Question: I need to add a new page in a new doc library. That works fine. In the page I need to add a webpart to filter list data from a view bases on 3 columns from the view.
The following code is not throwing any exception but its not either filtering the data. There are 3 items in the list
'''
// Uncomment the method below to handle the event raised after a feature has been activated.
public override void FeatureActivated(SPFeatureReceiverProperties properties)
{
string pageUrl=AddSponsoringEventsDashboardPage(properties.Feature.Parent as SPWeb);
AddNavigationLink(properties.Feature.Parent as SPWeb, pageUrl);
}
private void AddNavigationLink(SPWeb currentUnsafeWeb, string url)
{
bool allowUnsafeUpdatesSetting = false;
try
{
// Cleanup all quick links
allowUnsafeUpdatesSetting = currentUnsafeWeb.AllowUnsafeUpdates;
currentUnsafeWeb.AllowUnsafeUpdates = true;
SPNavigationNodeCollection quickLaunchNodes = currentUnsafeWeb.Navigation.QuickLaunch;
foreach (SPNavigationNode node in quickLaunchNodes)
{
if (string.Compare(node.Title, "Lists") == 0)
{
SPNavigationNode dataNode = new SPNavigationNode("$Resources:SPNLSponsoring,Navigation_SponsoringEventsDashboard_Title", url, true);
node.Children.AddAsFirst(dataNode);
currentUnsafeWeb.Update();
break;
}
}
}
catch
{
throw;
}
finally
{
currentUnsafeWeb.AllowUnsafeUpdates = allowUnsafeUpdatesSetting;
}
}
private string AddSponsoringEventsDashboardPage(SPWeb currentWeb)
{
Logger.LogDebug("NLSponsoringSiteConfigSponsoringCentralEventReceiver", "AddSponsoringEventsDashboardPage(SPWeb currentWeb)", "BEGIN");
SPListTemplateType tempType = SPListTemplateType.DocumentLibrary;
Guid guid = currentWeb.Lists.Add("$Resources:SPNLSponsoring,SponsoringDashboardDocumentLibrary_Title",
"$Resources:SPNLSponsoring,SponsoringDashboardDocumentLibrary_Description", tempType);
SPList docLibrary = currentWeb.Lists[guid];
SPLimitedWebPartManager mgrPageManager = null;
SPFile pageDashboard = null;
string strurl;
try
{
pageDashboard = docLibrary.RootFolder.Files.Add(String.Format("{0}/{1}", docLibrary.RootFolder.ServerRelativeUrl, "sponsoringeventdashboard.aspx"), SPTemplateFileType.StandardPage);
pageDashboard.CheckOut();
#region Add Filter webpart
SimpleFormWebPart sfwp = new SimpleFormWebPart();
sfwp.Title = "Filter";
sfwp.Content = "<div onkeydown="javascript:if (event.keyCode == 13) _SFSUBMIT_"><input type="text" name="T1"/>" +
"<input type="button" value="Go" onclick="javascript:_SFSUBMIT_"/></div>";
string idWebPartFilter = pageDashboard.AddWebPartToPage(sfwp, Constants.WEBPART_ZONE_HEADER, 1, PartChromeType.Default);
#endregion
#region Add new view
SPList list = currentWeb.Lists[SponsoringCommon.Constants.LISTNAMES_SPONSORINGEVENTSNAME];
SPView oView = list.Views[SponsoringCommon.Constants.VIEWS_SPONSORINGEVENTS_DEFAULTLIST].Clone(SponsoringCommon.Constants.VIEWS_SPONSORINGEVENTS_DASHBOARD_NAME, 20, true, false);
oView.Query = "<Where>" +
"<Or>" +
" <Or>" +
" <Contains>" +
" <FieldRef Name="EventNumber"/>" +
" <Value Type="Text">{ParamEventNumber}</Value>" +
" </Contains>" +
" <Contains>" +
" <FieldRef Name="EventName"/>" +
" <Value Type="Text">{ParamEventName}</Value>" +
" </Contains>" +
"</Or>" +
"<Contains>" +
"<FieldRef Name="EventLocation"/>" +
"<Value Type="Text">{ParamEventLocation}</Value>" +
"</Contains>" +
"</Or>" +
" </Where>";
oView.Update();
#endregion
#region Add XSLT List View WebPart
string idWebPartSponsoringEvents = "ID_SponsoringEvents";
pageDashboard.AddXSLTListViewWebPartToPage(currentWeb,
SponsoringCommon.Constants.LISTNAMES_SPONSORINGEVENTS, idWebPartSponsoringEvents,
string.Empty, Constants.WEBPART_ZONE_HEADER, 2,
SponsoringCommon.Constants.VIEWS_SPONSORINGEVENTS_DASHBOARD_NAME, PartChromeType.Default, false);
mgrPageManager = pageDashboard.GetLimitedWebPartManager(PersonalizationScope.Shared);
XsltListViewWebPart lvwpOrganisation = mgrPageManager.WebParts[idWebPartSponsoringEvents] as XsltListViewWebPart;
lvwpOrganisation.ParameterBindings += "<ParameterBinding Name="ParamEventNumber" Location="None" DefaultValue="" />" +
"<ParameterBinding Name="ParamEventName" Location="None" DefaultValue="" />" +
"<ParameterBinding Name="ParamEventLocation" Location="None" DefaultValue="" />";
mgrPageManager.SaveChanges(lvwpOrganisation);
#endregion
#region Add Connection
string[] colConsumerFields = { "EventNumber", "EventName", "EventLocation" };
string[] colProviderFields = { "T1", "T1", "T1" };
// connect filter to organisation-webpart
pageDashboard.ConnectWebPartsByRowToParameters(idWebPartSponsoringEvents,
Constants.WEBPART_CONNECTION_DFWPPARAMETERCONSUMERID,
colConsumerFields,
idWebPartFilter,
Constants.WEBPART_CONNECTION_SFWPROWPROVIDERID,
colProviderFields);
#endregion
pageDashboard.CheckIn(String.Empty);
strurl = pageDashboard.Url;
}
catch (Exception)
{
if (pageDashboard != null) pageDashboard.UndoCheckOut();
throw;
}
Logger.LogDebug("NLSponsoringSiteConfigSponsoringCentralEventReceiver", "AddSponsoringEventsDashboardPage(SPWeb currentUnsafeWeb)", "WebParts added. Start configuring connections.");
return strurl;
}
'''

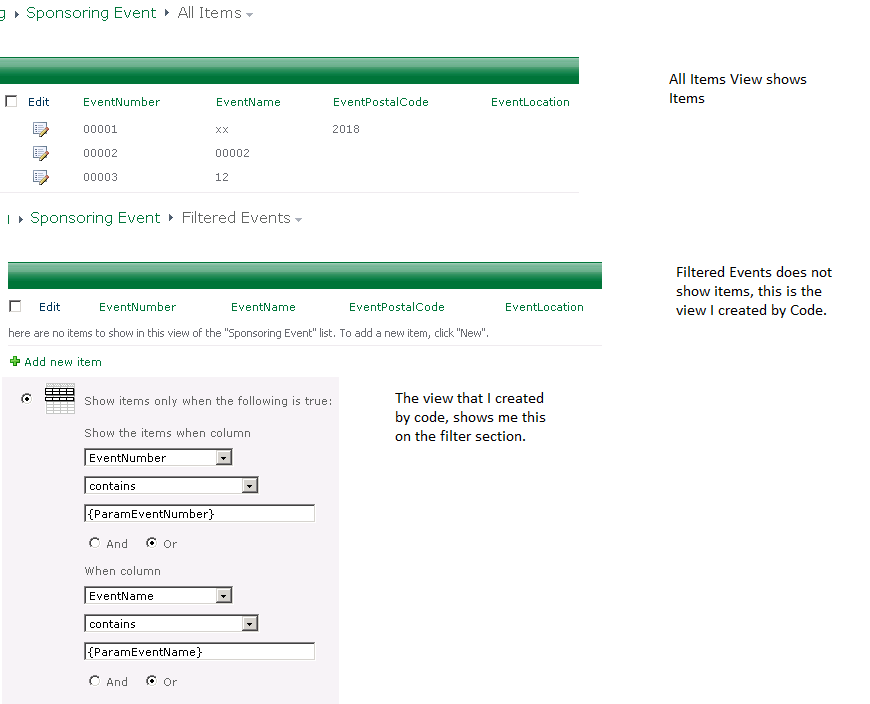
Answer: problem was ParameterBinding
I was not using the same name., it has to match.